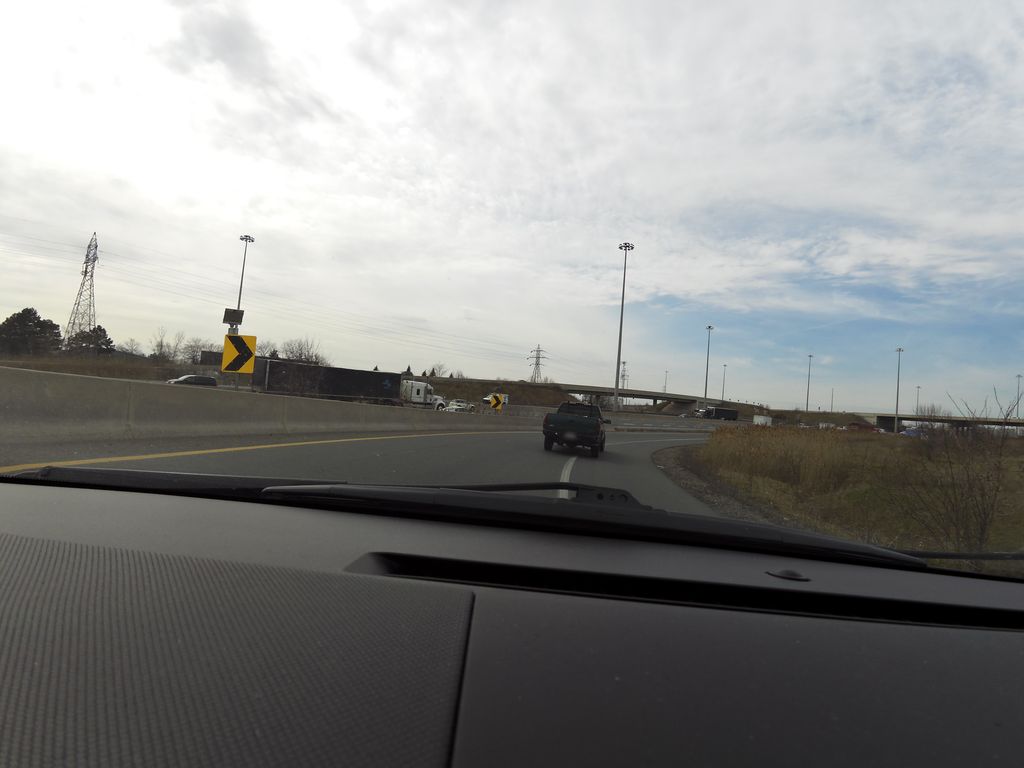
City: hamilton